Question: I'm trying to replace bootstrap-datepicker and bootstrap-timepicker in my app with angular-strap datepicker and timepicker directives and i'm facing some trouble:
I have one view where I still depend on bootstrap-datepicker (I need the inline datepicker), and when I load the bootstrap-datepicker css it breaks my angular-strap datepicker.

I guess they are using the same CSS classes, but how could I let the two of them coexist (without having to hack in the code of neither of them)?
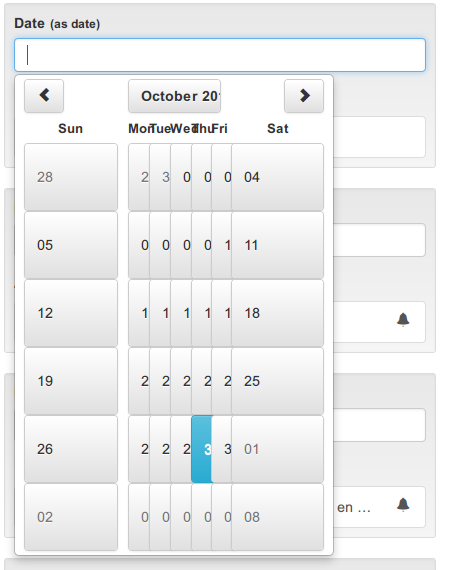
Answer: Angular-strap's components don't require extra css, but they could be broken by some extra styles from 'bootstrap-datepicker' because they also have 'datepicker' class on yourself.
So you have 2 options:
1. Do not use both datepickers on the same page. I don't mean whole app, just include styles only on that pages, where it is really needed.
2. Override angular-strap templates and remove this class name. Add the following into your angular code
Code:
'''
angular.module('app', []).config(function($datepickerProvider) {
// path for your overriden template
$datepickerProvider.template = 'templates/custom-datepicker.tpl.html';
});
'''
Then copy template from <URL>, remove 'datepicker' class from first line and save it by path as described in config above. Now it will be used instead of default.
It is only temporary solution, to help you keep work while migration is going. This libraries do exactly the same thins, so conflicts is quite possible.